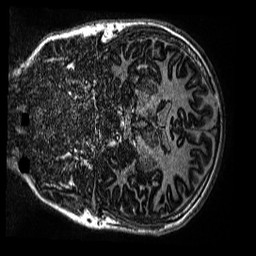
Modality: MP2RAGE
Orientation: coronal
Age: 11
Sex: male
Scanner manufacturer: siemens
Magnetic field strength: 3 T
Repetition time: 4 s
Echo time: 0.00299 s